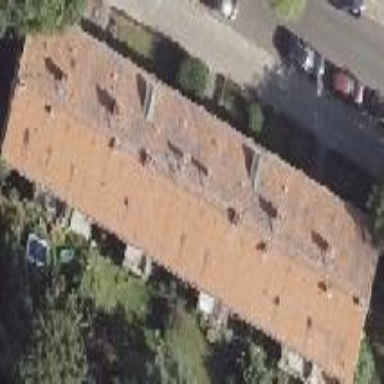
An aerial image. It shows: Residential building with gabled roof.